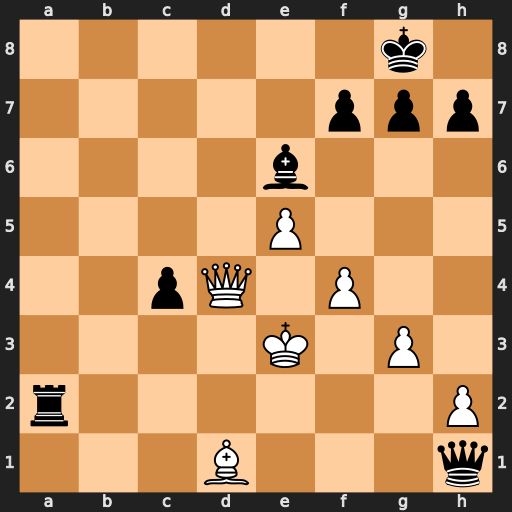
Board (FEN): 6k1/5ppp/4b3/4P3/2pQ1P2/4K1P1/r6P/3B3q
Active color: w
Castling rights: -
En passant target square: -
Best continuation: Qd8#